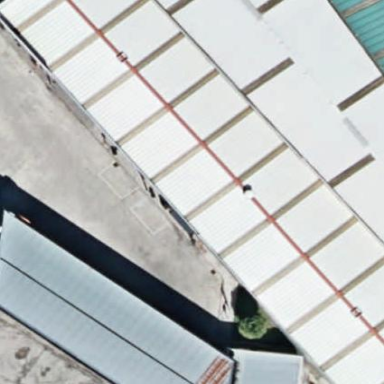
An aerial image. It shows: Industrial building.